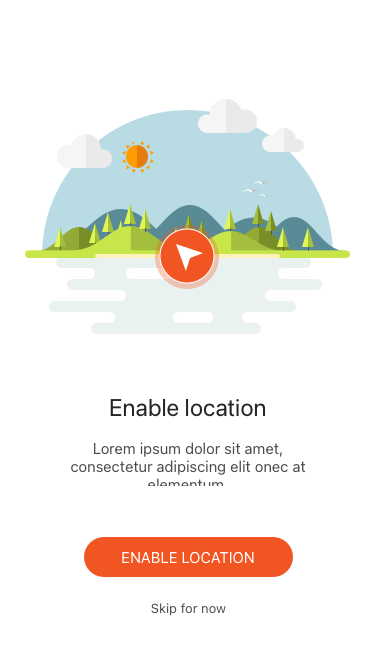
Text in this UI design:
Lorem ipsum dolor sit amet, consectetur adipiscing elit onec at elementum.
Skip for now
Enable location
Enable location